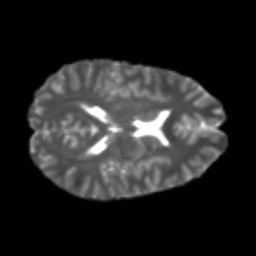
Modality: T2w
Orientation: axial
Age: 22
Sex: male
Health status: healthy
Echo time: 0.074 s